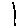
Label: line